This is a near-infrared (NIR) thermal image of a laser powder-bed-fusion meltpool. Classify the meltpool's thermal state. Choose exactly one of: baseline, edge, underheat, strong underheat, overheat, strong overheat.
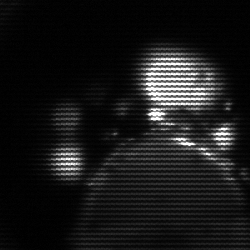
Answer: baseline